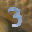
Label: 3